The image is the raw acceleration waveform (amplitude versus time) of a rotating-machine vibration signal. Determine the machine's mechanical condition. Answer with exactly one of: normal, misalignment, unbalance, looseness.
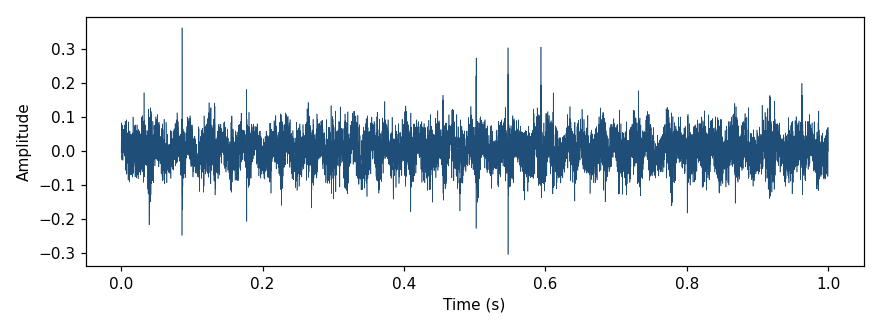
Answer: looseness